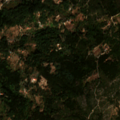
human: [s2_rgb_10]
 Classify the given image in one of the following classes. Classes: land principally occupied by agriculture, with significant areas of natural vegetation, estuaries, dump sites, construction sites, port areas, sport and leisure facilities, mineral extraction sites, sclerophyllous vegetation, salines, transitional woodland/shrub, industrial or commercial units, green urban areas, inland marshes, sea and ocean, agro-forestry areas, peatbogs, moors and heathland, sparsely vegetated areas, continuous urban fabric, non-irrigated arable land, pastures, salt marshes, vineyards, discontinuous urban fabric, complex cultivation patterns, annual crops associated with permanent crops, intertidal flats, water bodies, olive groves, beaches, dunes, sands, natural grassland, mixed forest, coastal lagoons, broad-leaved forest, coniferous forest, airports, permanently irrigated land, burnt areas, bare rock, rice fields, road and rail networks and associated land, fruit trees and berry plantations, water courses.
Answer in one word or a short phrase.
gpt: land principally occupied by agriculture, with significant areas of natural vegetation, broad-leaved forest, transitional woodland/shrub